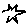
Label: star